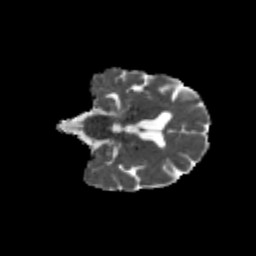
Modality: MD
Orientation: coronal
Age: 59
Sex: female
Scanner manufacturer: siemens
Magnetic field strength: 3 T
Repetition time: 4.71 s
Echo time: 0.0906 s